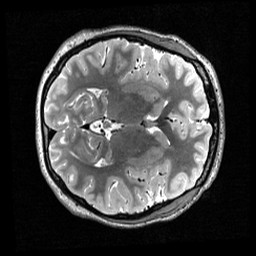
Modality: T2w
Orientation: axial
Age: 18
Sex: female
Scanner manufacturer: siemens
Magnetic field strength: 3 T
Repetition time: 3.2 s
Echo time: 0.565 s